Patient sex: F
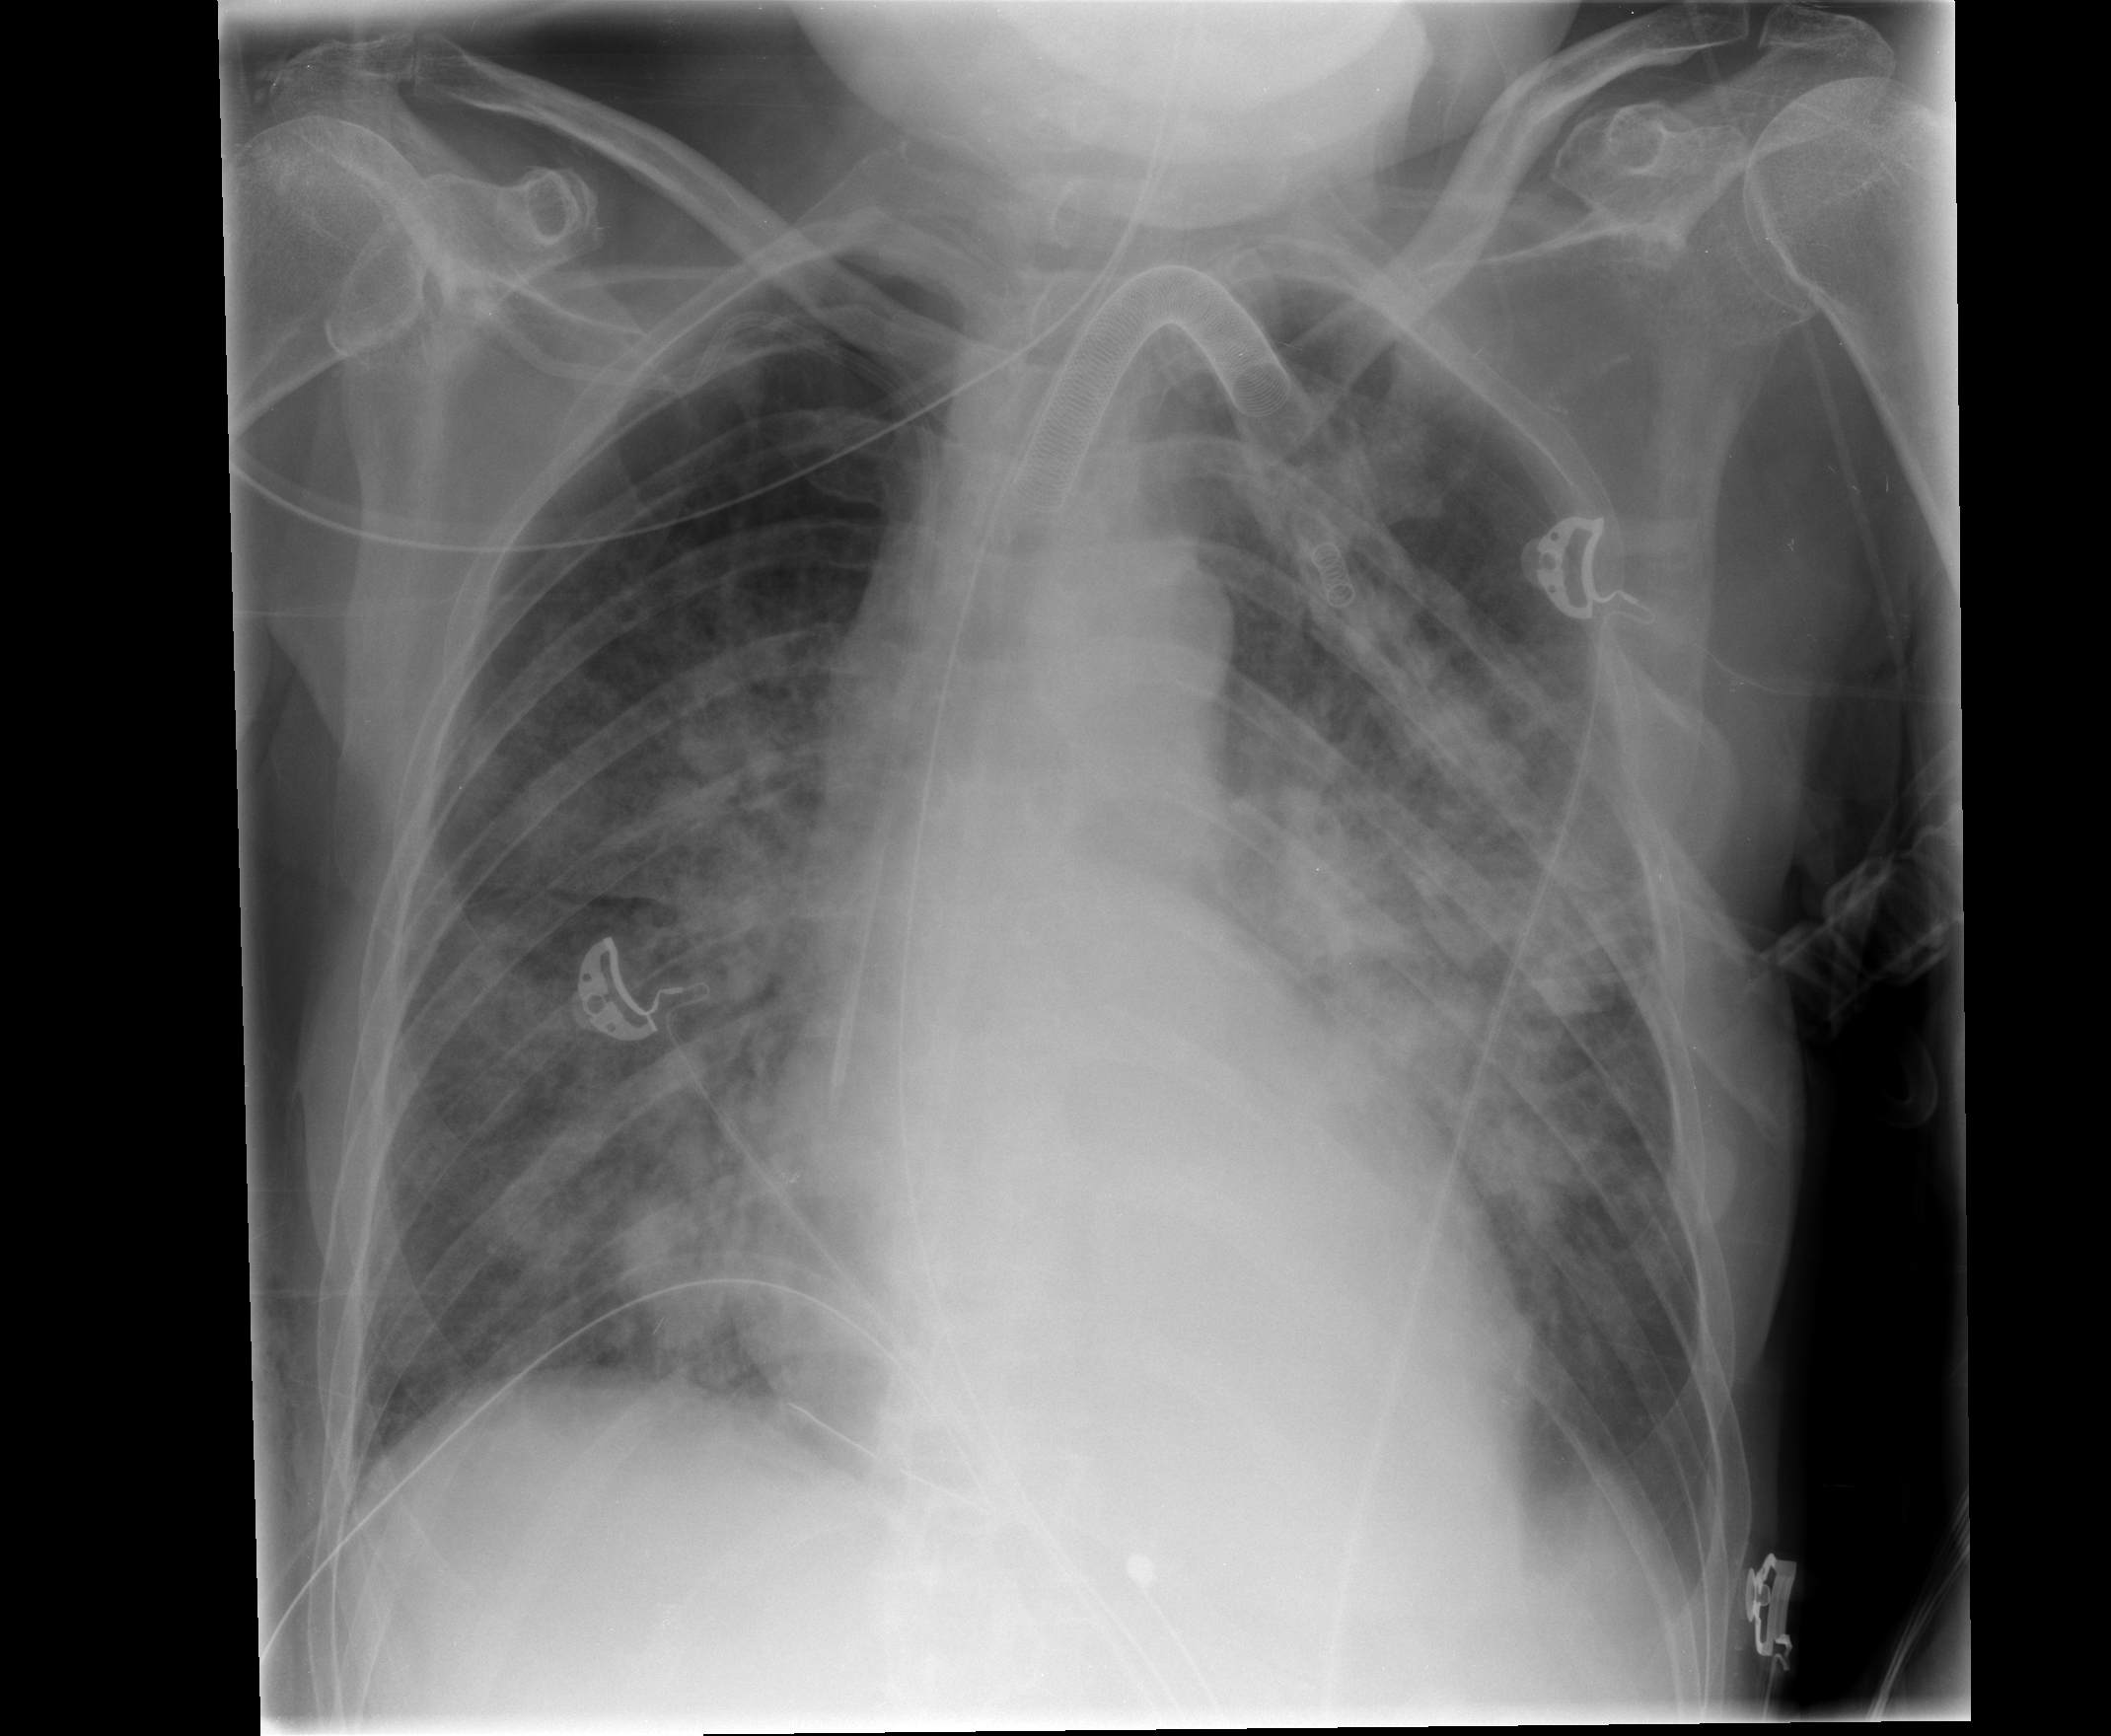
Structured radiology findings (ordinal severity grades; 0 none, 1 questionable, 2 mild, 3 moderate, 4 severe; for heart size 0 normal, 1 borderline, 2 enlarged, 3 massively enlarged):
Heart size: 1
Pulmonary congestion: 2
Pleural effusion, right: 0
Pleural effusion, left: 2
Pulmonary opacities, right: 3
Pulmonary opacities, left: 3
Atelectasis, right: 2
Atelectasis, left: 2